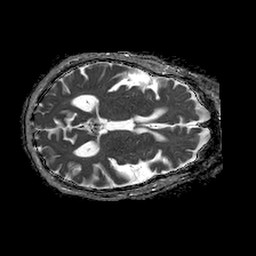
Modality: ADC
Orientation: axial
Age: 72
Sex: female
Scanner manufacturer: philips
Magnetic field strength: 1.5 T
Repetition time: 4.6 s
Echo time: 0.08528 s